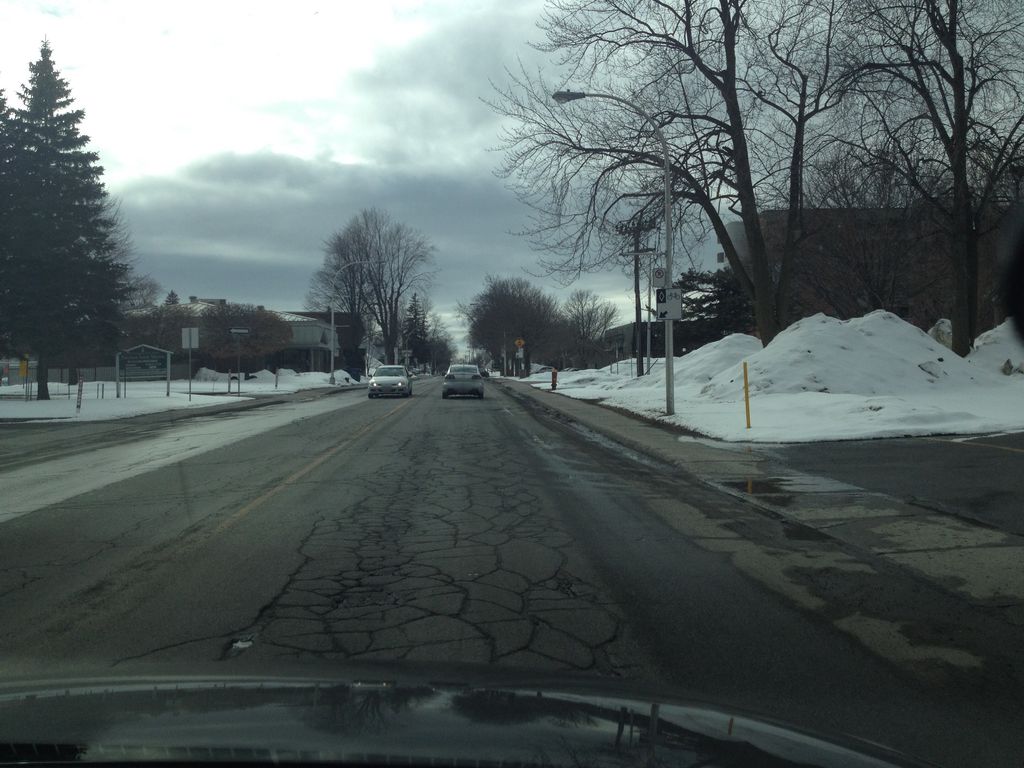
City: montreal